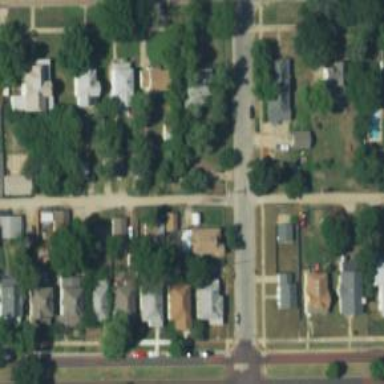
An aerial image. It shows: Alley classified as service road.